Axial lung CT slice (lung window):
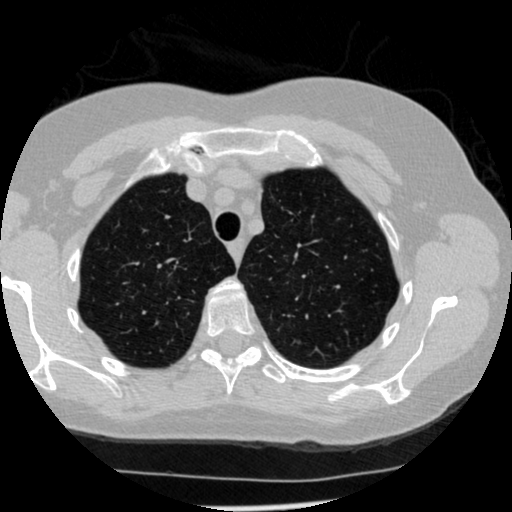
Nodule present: no